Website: apple
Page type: address-validator
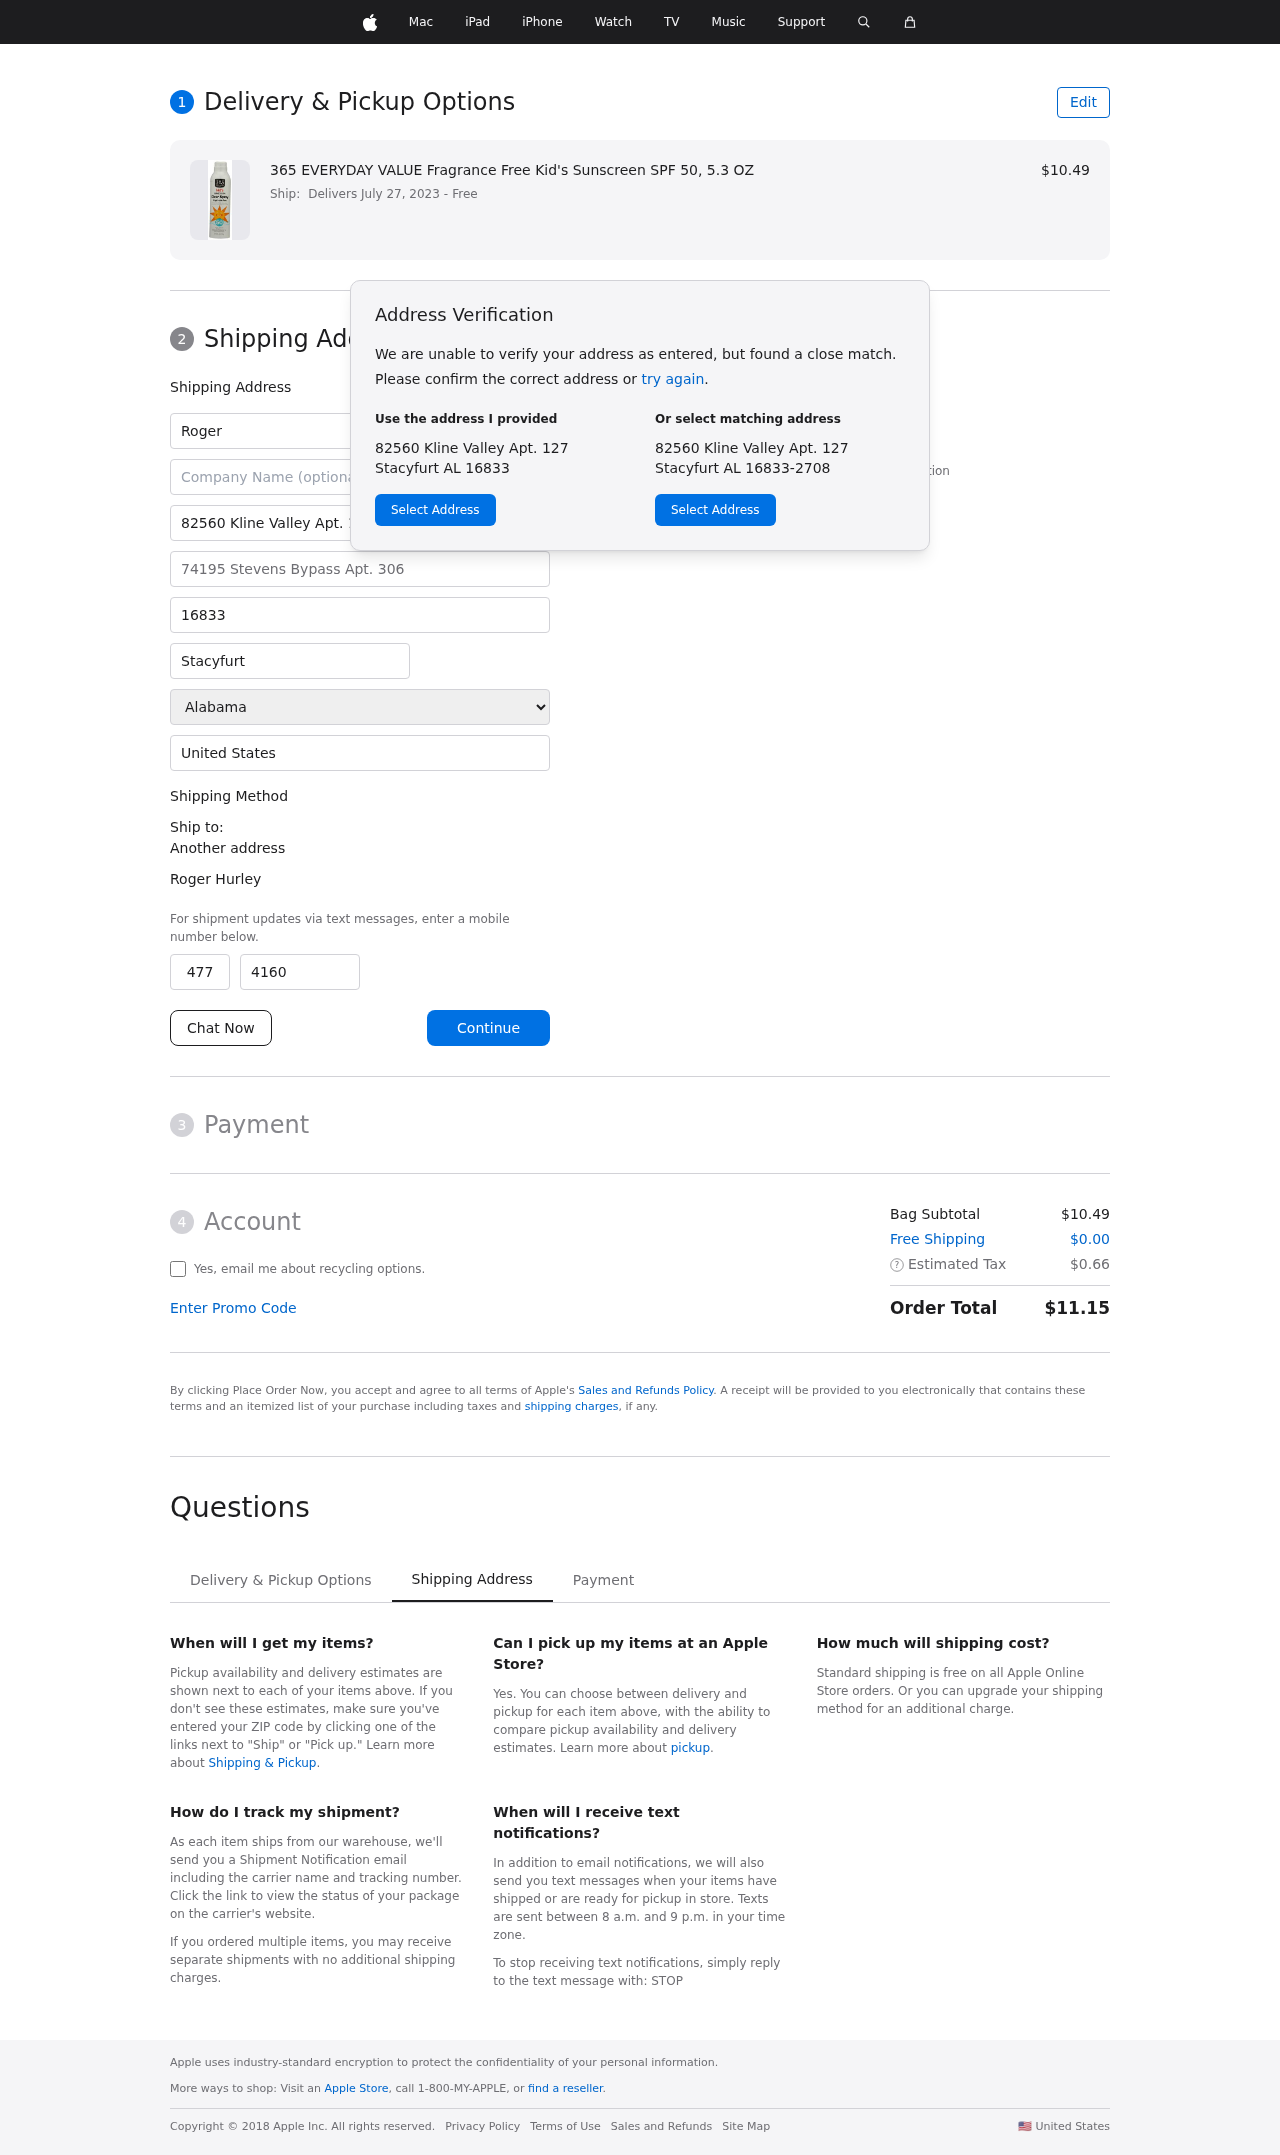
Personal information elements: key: PII_CITY
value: Stacyfurt
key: PII_COUNTRY
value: United States
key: PII_FIRSTNAME
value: Roger
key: PII_FULLNAME
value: Roger Hurley
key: PII_LASTNAME
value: Hurley
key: PII_PHONE_AREA
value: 477
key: PII_PHONE_SUFFIX
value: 4160
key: PII_POSTCODE
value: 16833
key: PII_STATE
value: Alabama
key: PII_STREET
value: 82560 Kline Valley Apt. 127
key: PII_STREET2
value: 74195 Stevens Bypass Apt. 306
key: PII_CITY_STATE_ZIP
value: Stacyfurt AL 16833
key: PII_STATE_ABBR
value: AL
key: PII_POSTCODE_FULL
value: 16833
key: PII_POSTCODE_NUMERIC
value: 16833
Product elements: key: PRODUCT1_NAME
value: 365 EVERYDAY VALUE Fragrance Free Kid's Sunscreen SPF 50, 5.3 OZ
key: PRODUCT1_PRICE
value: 10.49
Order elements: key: ORDER_DELIVERY_DATE
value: Delivers July 27, 2023
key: ORDER_SUBTOTAL
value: $10.49
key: ORDER_SHIPPING_COST
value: $0.00
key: ORDER_TAX
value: $0.66
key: ORDER_TOTAL
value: $11.15